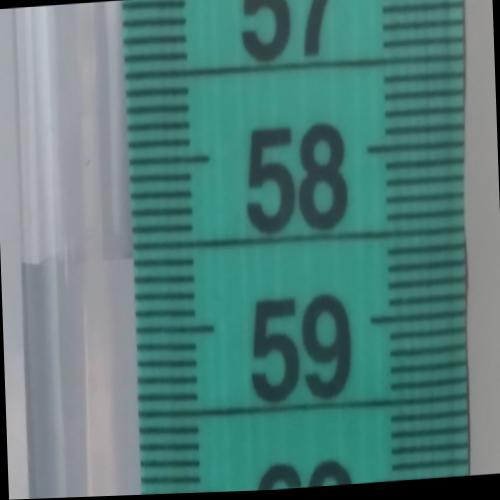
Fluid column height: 58.6 cm